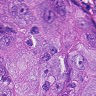
Metastatic tissue present: yes